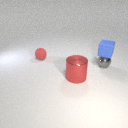
small gray metal sphere below small blue rubber cube